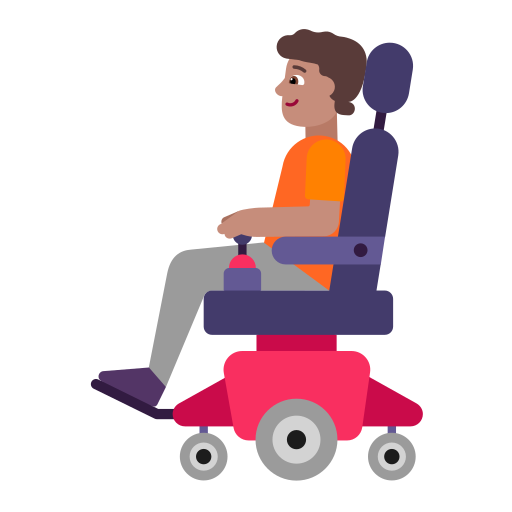
person in motorized wheelchair flat